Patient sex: M
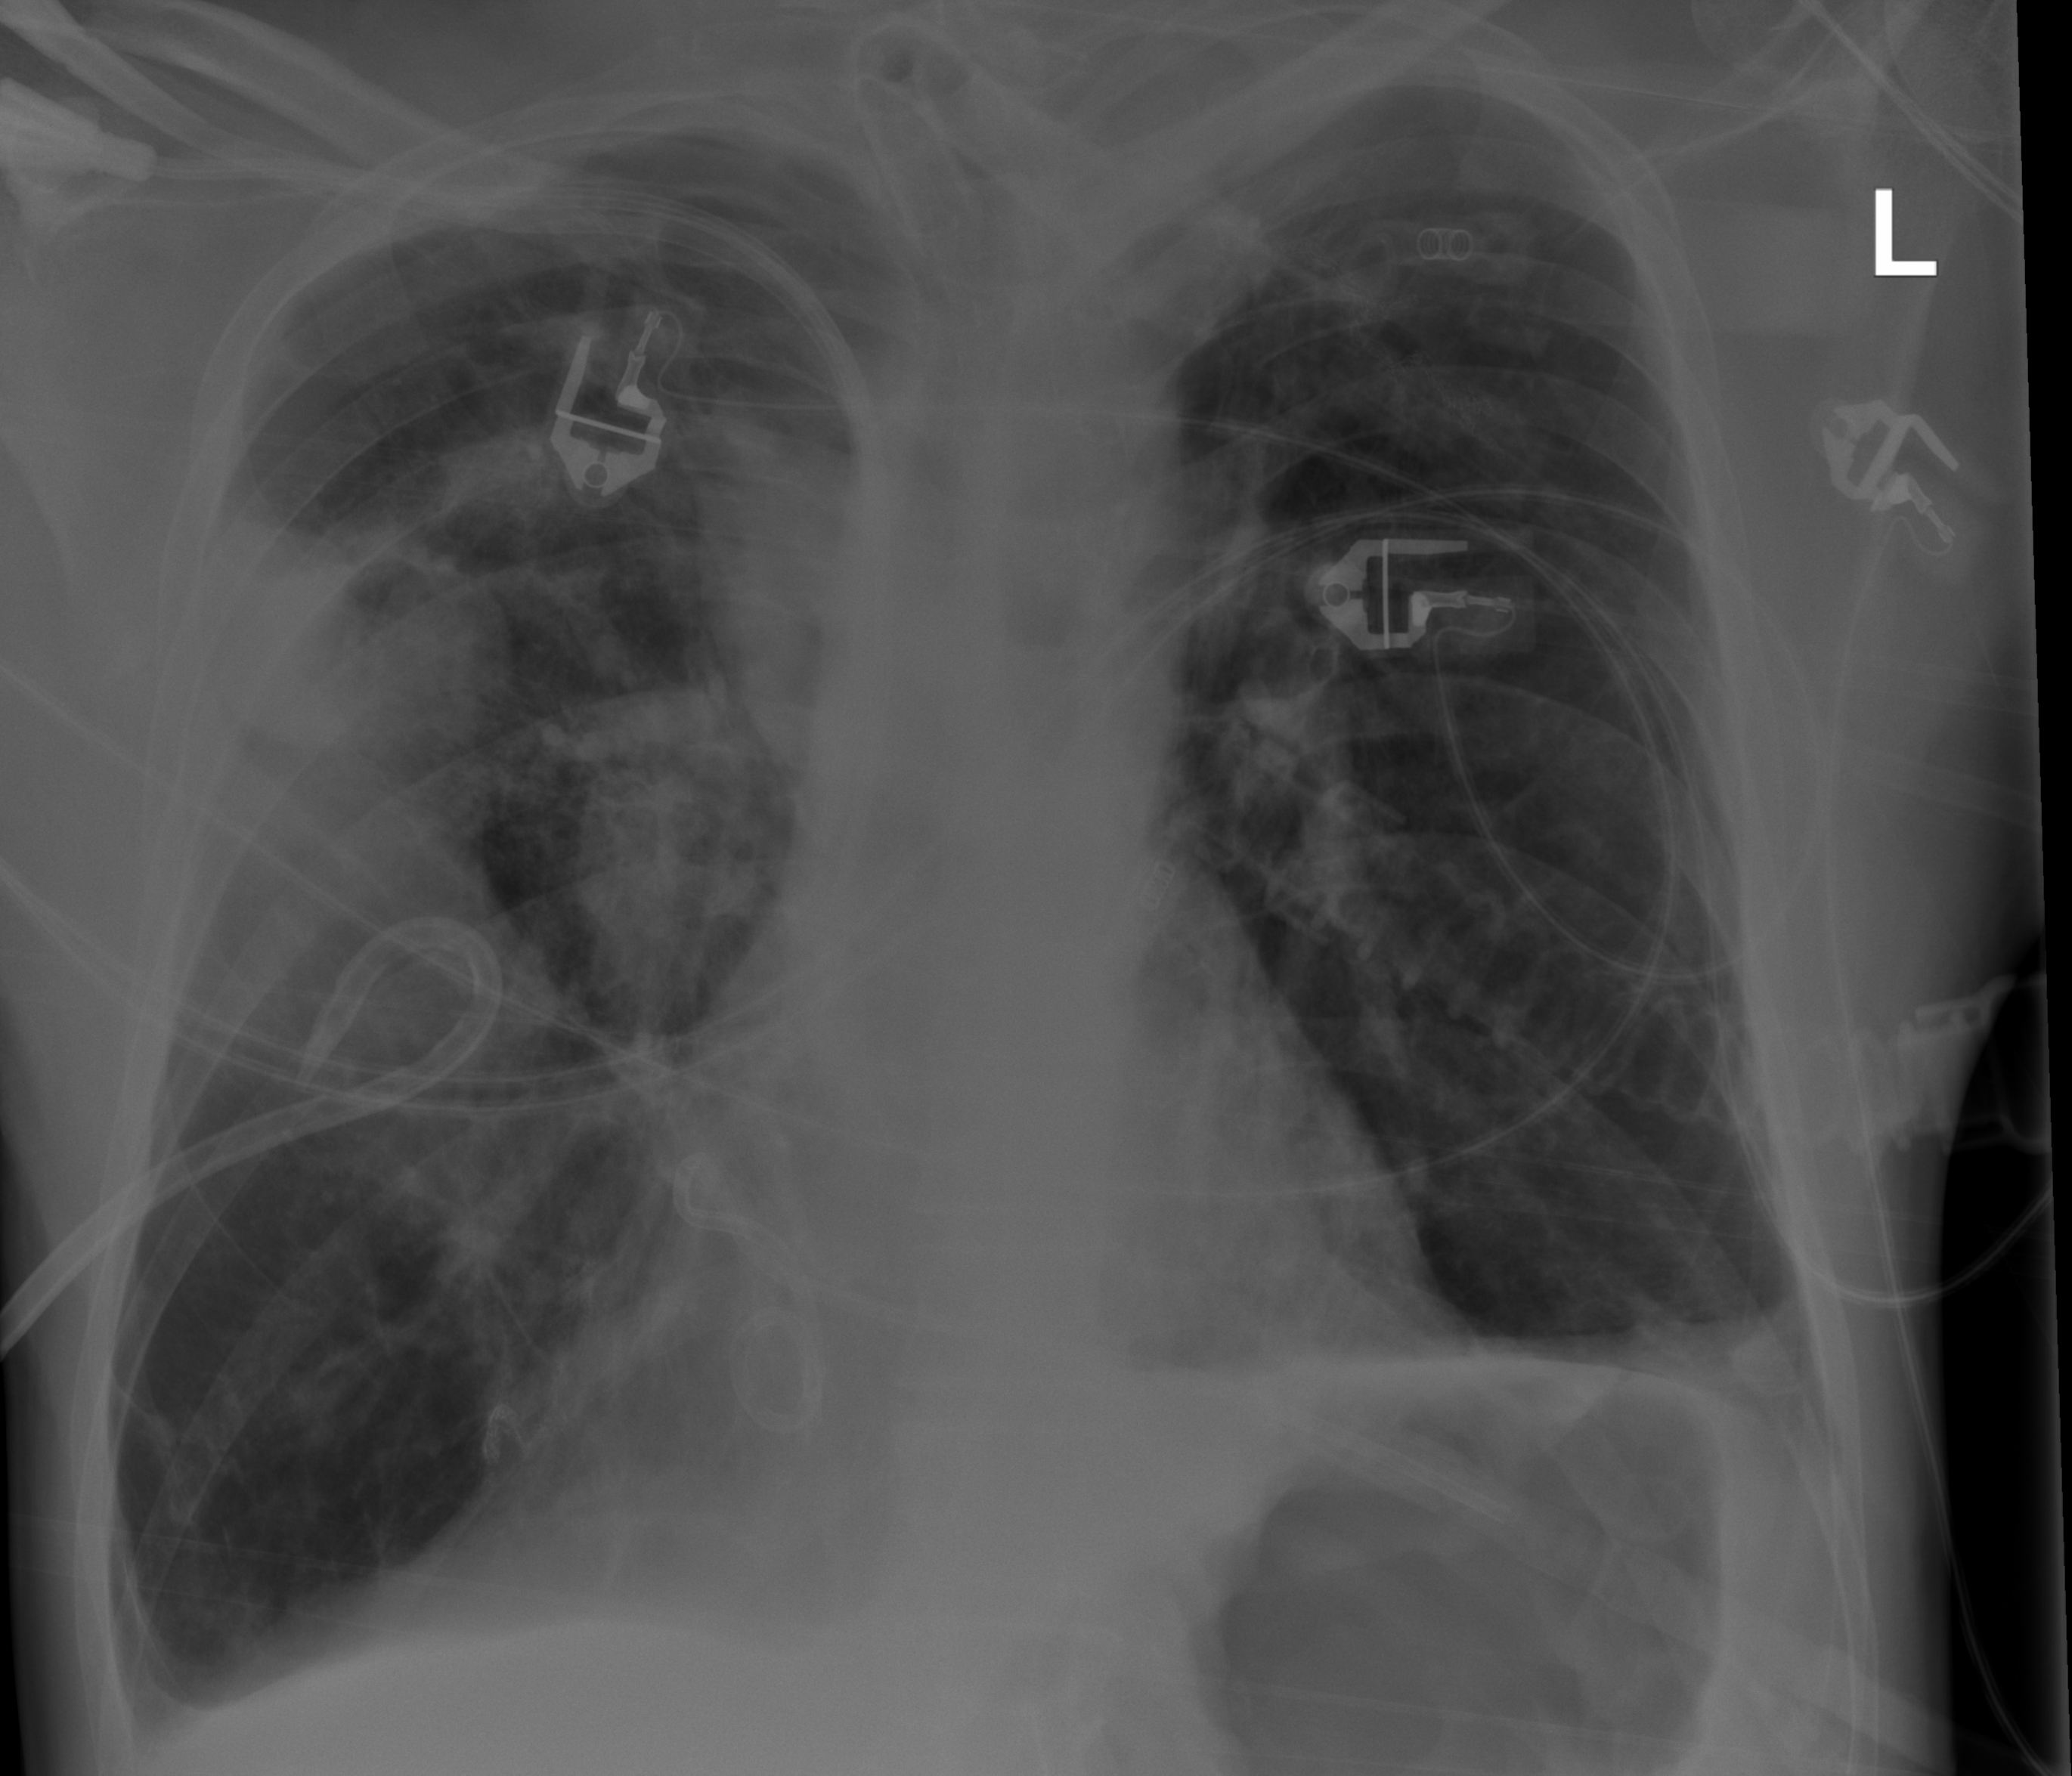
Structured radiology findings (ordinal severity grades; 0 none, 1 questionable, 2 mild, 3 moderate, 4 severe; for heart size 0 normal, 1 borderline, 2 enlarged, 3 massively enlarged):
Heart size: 0
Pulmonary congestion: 0
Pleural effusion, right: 2
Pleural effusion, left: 1
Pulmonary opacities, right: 2
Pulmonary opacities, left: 0
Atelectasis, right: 3
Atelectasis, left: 0